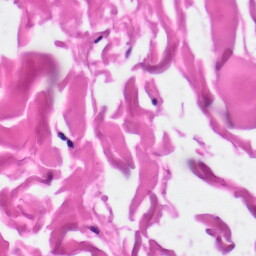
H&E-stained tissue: Skin